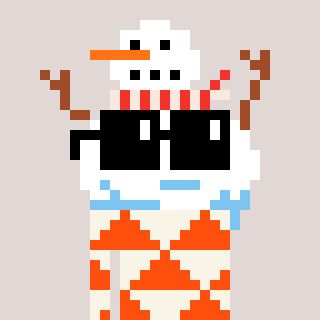
a pixel art character with square black sunglasses, a snowman-shaped head and a orange-colored body on a warm background